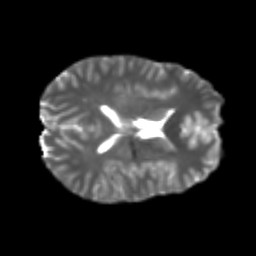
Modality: T2w
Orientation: axial
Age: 20
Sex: male
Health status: healthy
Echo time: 0.074 s